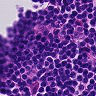
Metastatic tissue present: no